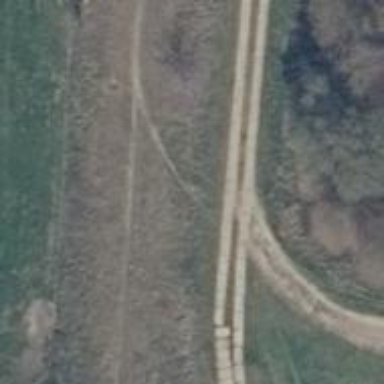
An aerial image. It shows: Abandoned railway.